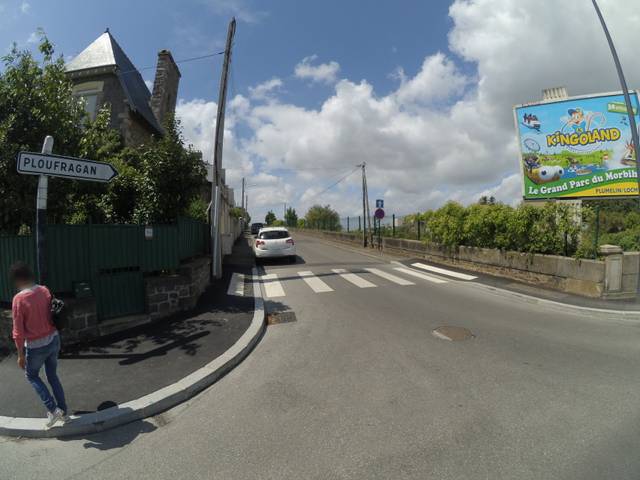
Region: France
Coordinates: 48.508, -2.772